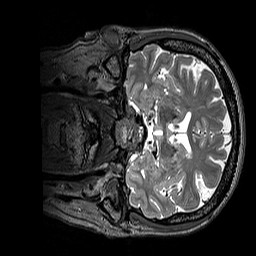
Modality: T2w
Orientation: coronal
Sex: female
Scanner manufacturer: siemens
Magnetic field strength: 3 T
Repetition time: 3.2 s
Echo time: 0.409 s